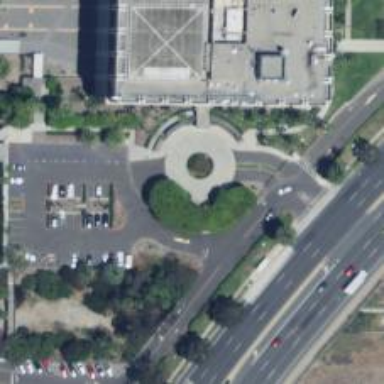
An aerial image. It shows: Roundabout on service road.